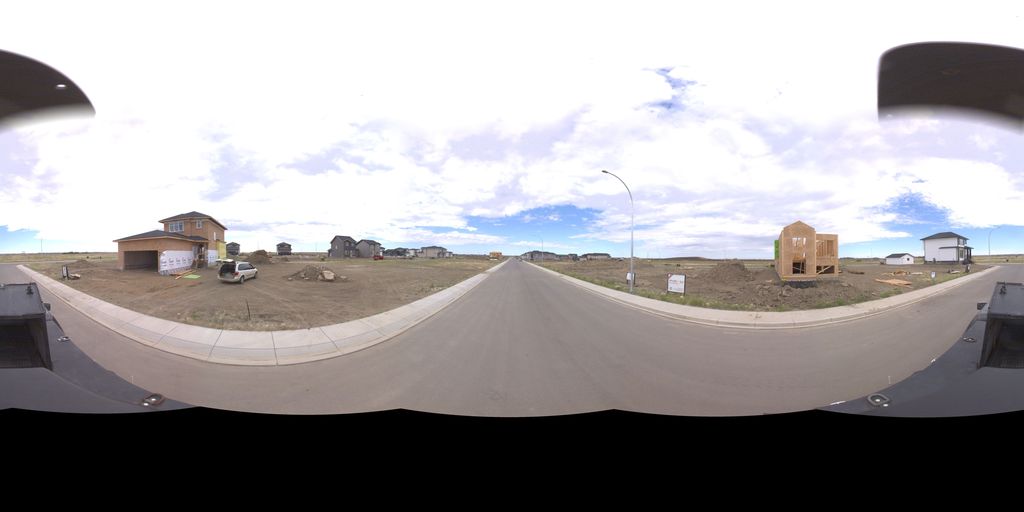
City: saskatoon